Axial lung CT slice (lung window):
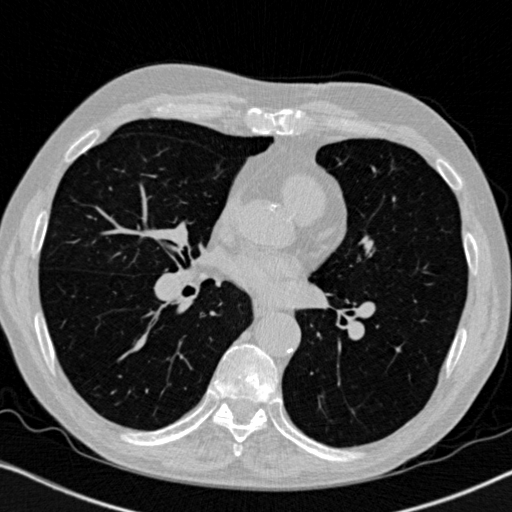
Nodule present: no